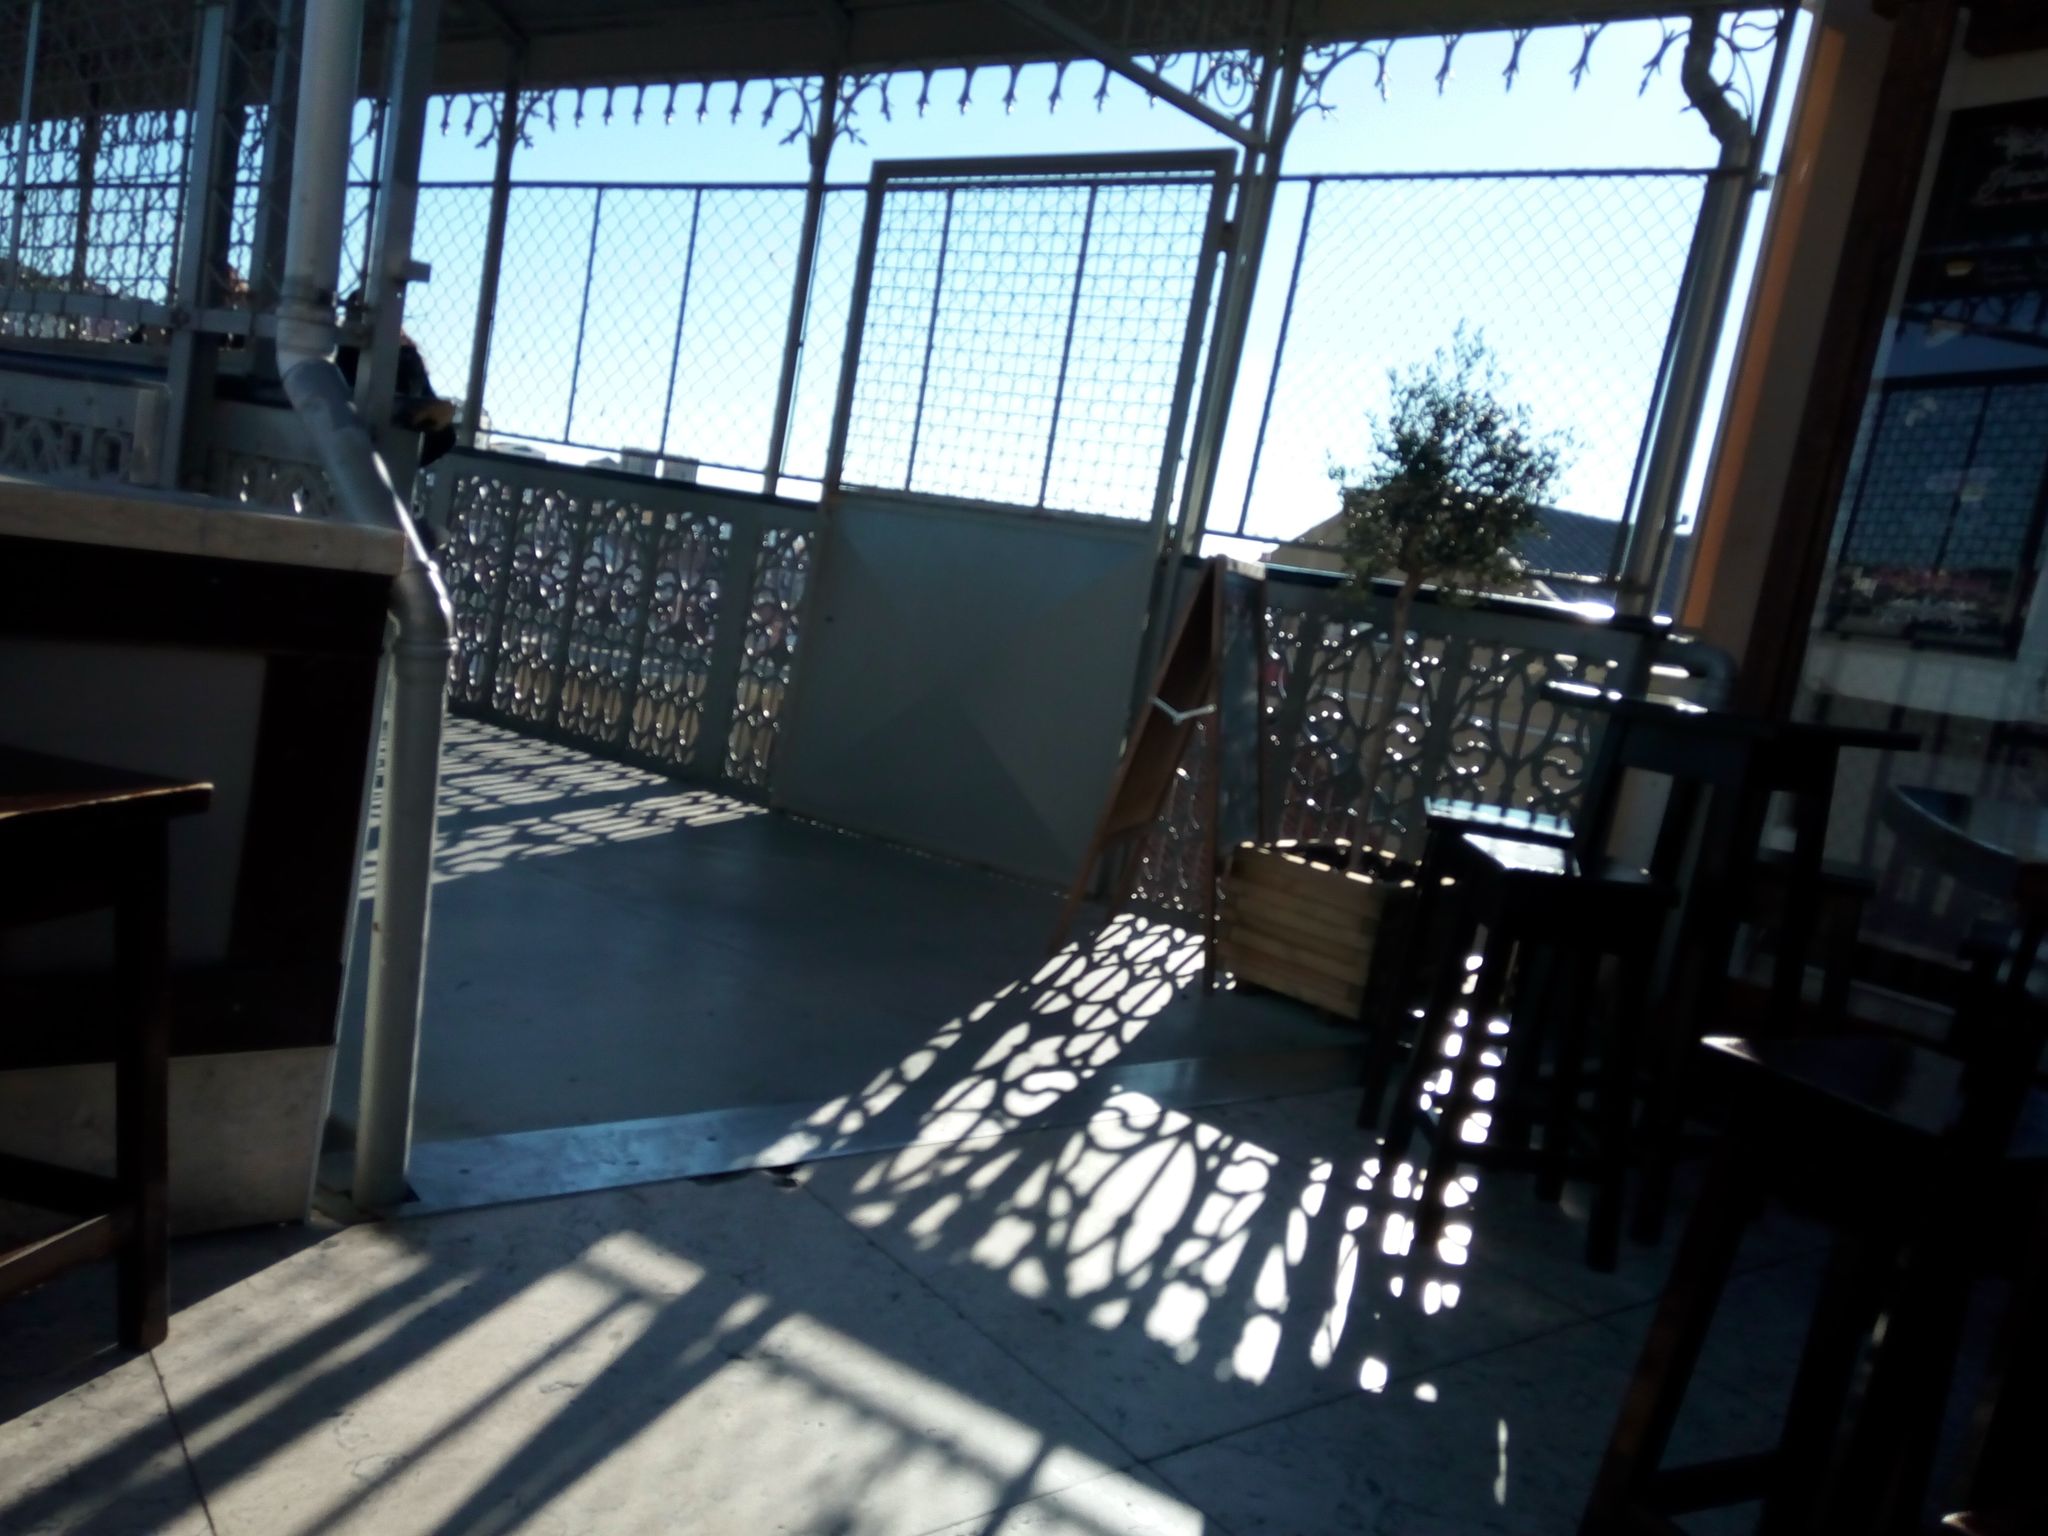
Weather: clear
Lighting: day
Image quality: good
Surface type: walking surface
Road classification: path, steps, footway
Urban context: urban centre
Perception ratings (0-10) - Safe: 1.09, Lively: 3.24, Beautiful: 7.62, Boring: 2.57, Depressing: 5.21, Wealthy: 4.59